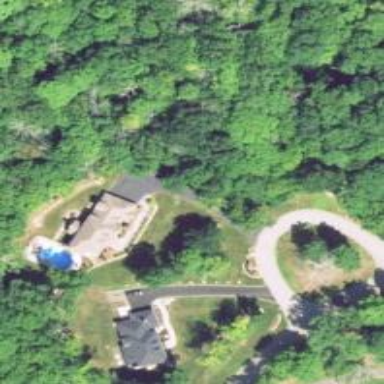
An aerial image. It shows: Residential driveway designated as service road.